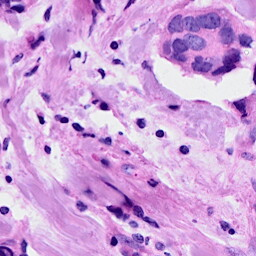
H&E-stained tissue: Breast